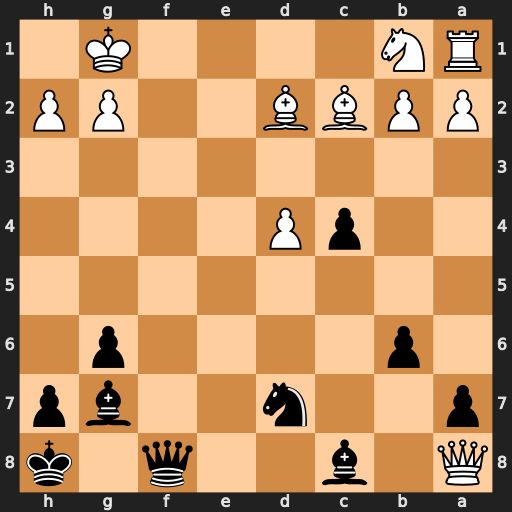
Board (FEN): Q1b2q1k/p2n2bp/1p4p1/8/2pP4/8/PPBB2PP/RN4K1
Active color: b
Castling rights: -
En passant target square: -
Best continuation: Bxd4+ Be3 Bxe3+ Kh1 Qf1#